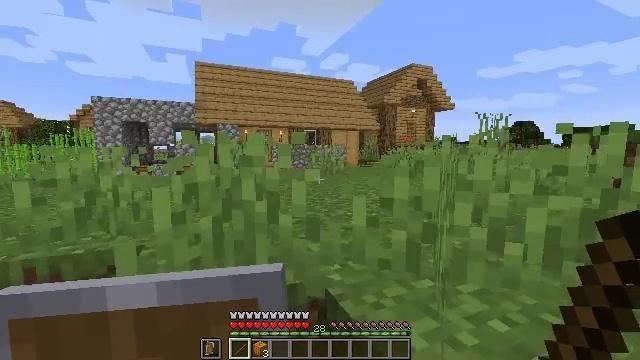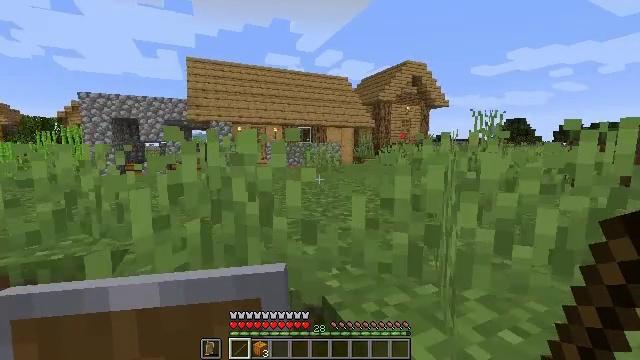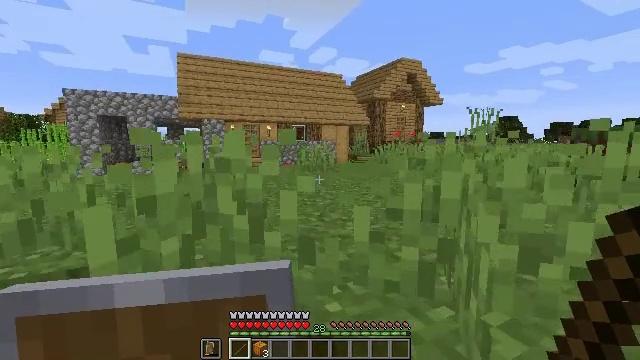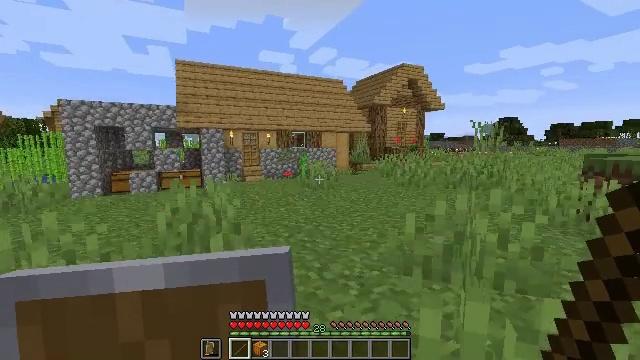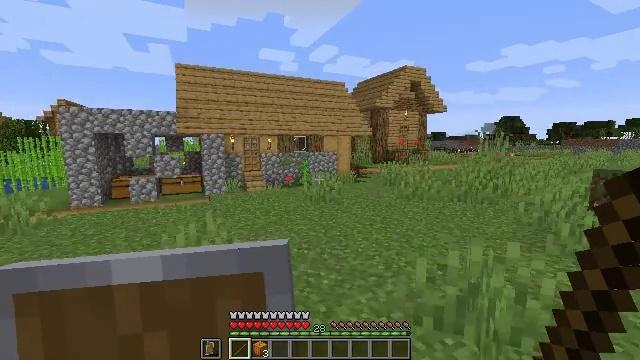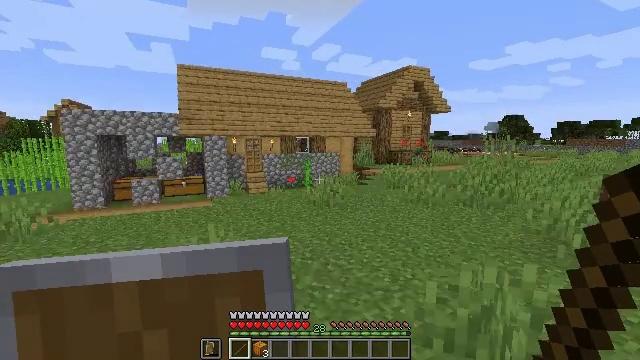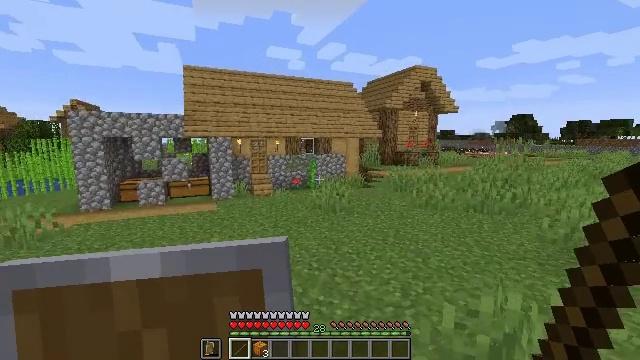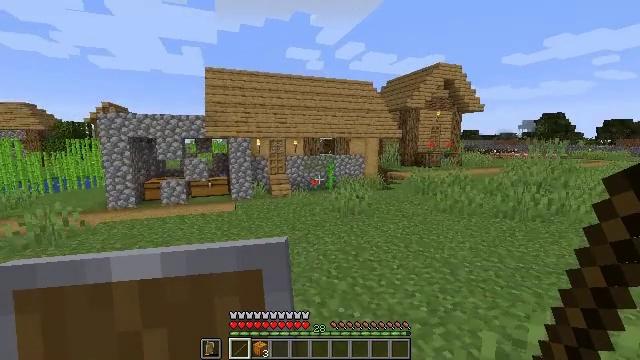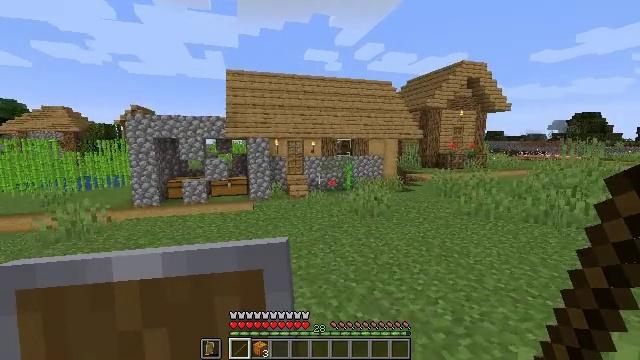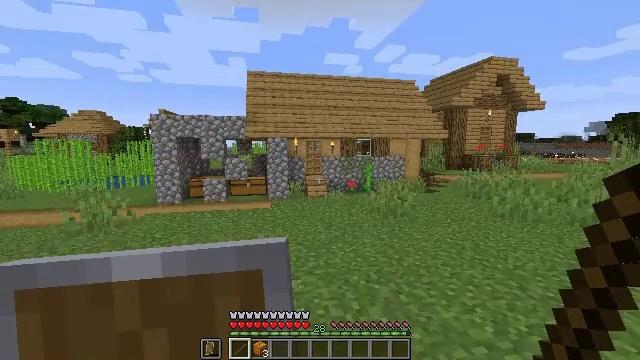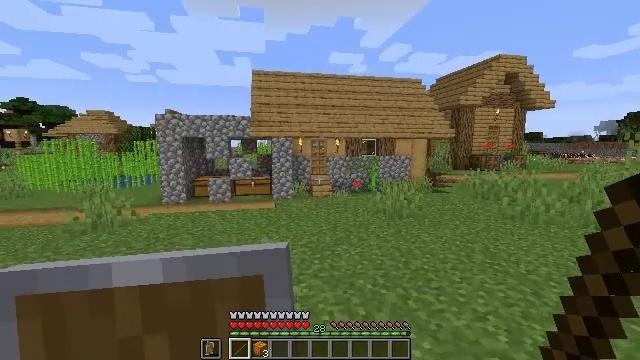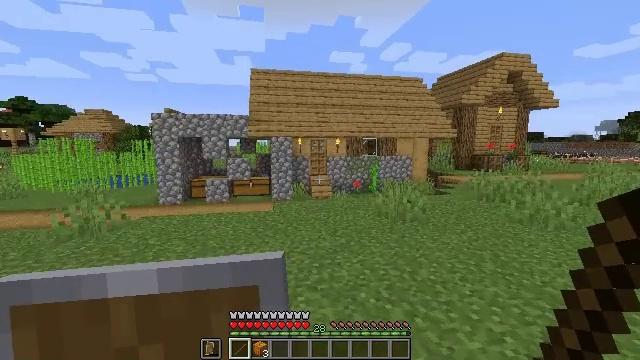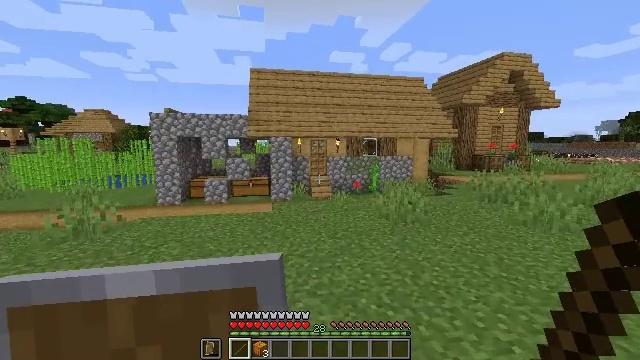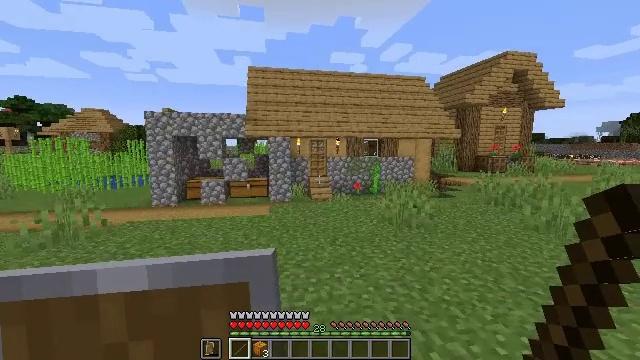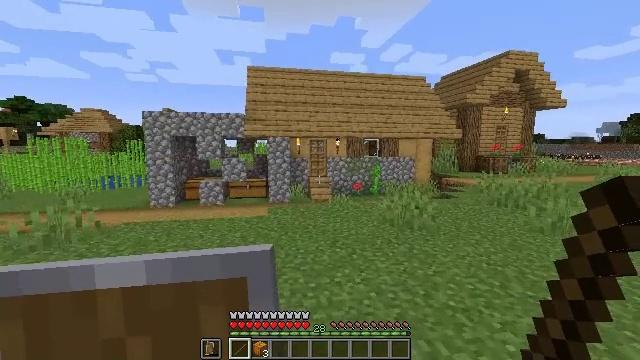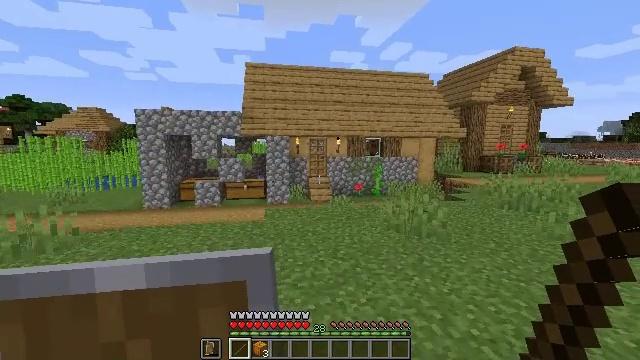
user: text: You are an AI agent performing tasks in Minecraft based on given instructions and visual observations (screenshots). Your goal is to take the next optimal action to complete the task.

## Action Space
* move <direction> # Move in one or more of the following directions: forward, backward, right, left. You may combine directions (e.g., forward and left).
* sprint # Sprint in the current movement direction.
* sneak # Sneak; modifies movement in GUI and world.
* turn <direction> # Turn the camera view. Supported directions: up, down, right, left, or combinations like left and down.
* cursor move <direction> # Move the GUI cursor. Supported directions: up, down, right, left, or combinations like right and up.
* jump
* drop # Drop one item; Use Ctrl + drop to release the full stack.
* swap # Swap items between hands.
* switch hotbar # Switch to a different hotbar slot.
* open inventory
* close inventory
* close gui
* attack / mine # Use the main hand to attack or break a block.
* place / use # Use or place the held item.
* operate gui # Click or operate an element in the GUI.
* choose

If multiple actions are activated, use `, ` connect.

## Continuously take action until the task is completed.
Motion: motion action
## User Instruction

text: Craft the glowstone using glowstone dust.
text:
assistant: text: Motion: move forward, turn right
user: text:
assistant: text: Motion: move forward, turn right, jump
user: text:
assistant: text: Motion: move forward, jump
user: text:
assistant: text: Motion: move forward, jump
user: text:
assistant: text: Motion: move forward, jump
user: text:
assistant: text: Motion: move forward, turn left
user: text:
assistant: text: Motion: move forward, turn left
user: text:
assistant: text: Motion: move forward, turn left
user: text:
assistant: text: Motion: move forward, turn left
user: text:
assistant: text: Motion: move forward, turn left
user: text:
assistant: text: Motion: move forward
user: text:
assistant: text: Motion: move forward
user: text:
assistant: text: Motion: move forward
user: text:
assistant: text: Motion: move forward
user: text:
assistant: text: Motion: move forward
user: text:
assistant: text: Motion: move forward
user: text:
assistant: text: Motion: move forward
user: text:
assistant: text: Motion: move forward
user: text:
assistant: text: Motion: move forward
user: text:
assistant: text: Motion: move forward
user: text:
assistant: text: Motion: move forward
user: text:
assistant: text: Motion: move forward
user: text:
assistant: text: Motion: move forward
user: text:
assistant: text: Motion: move forward
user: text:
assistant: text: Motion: move forward
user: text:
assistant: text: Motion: move forward
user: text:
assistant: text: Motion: move forward
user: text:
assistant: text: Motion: move forward
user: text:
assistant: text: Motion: move forward, jump
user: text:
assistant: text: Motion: move forward, jump